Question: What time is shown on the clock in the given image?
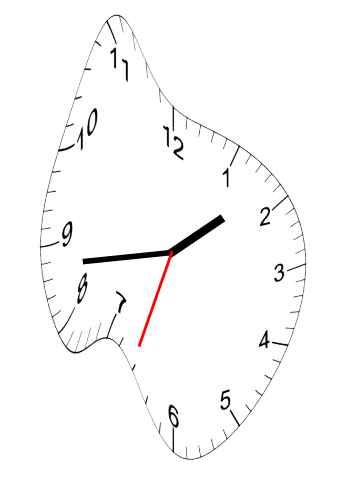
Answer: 01:43:33